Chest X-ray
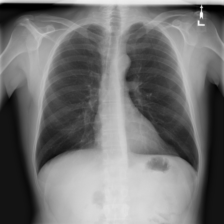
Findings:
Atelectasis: negative
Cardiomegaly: negative
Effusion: negative
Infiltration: negative
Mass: negative
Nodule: negative
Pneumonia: negative
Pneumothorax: negative
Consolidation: negative
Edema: negative
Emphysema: negative
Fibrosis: negative
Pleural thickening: negative
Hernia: negative